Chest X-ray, PA view. Patient: 47 years old, sex M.
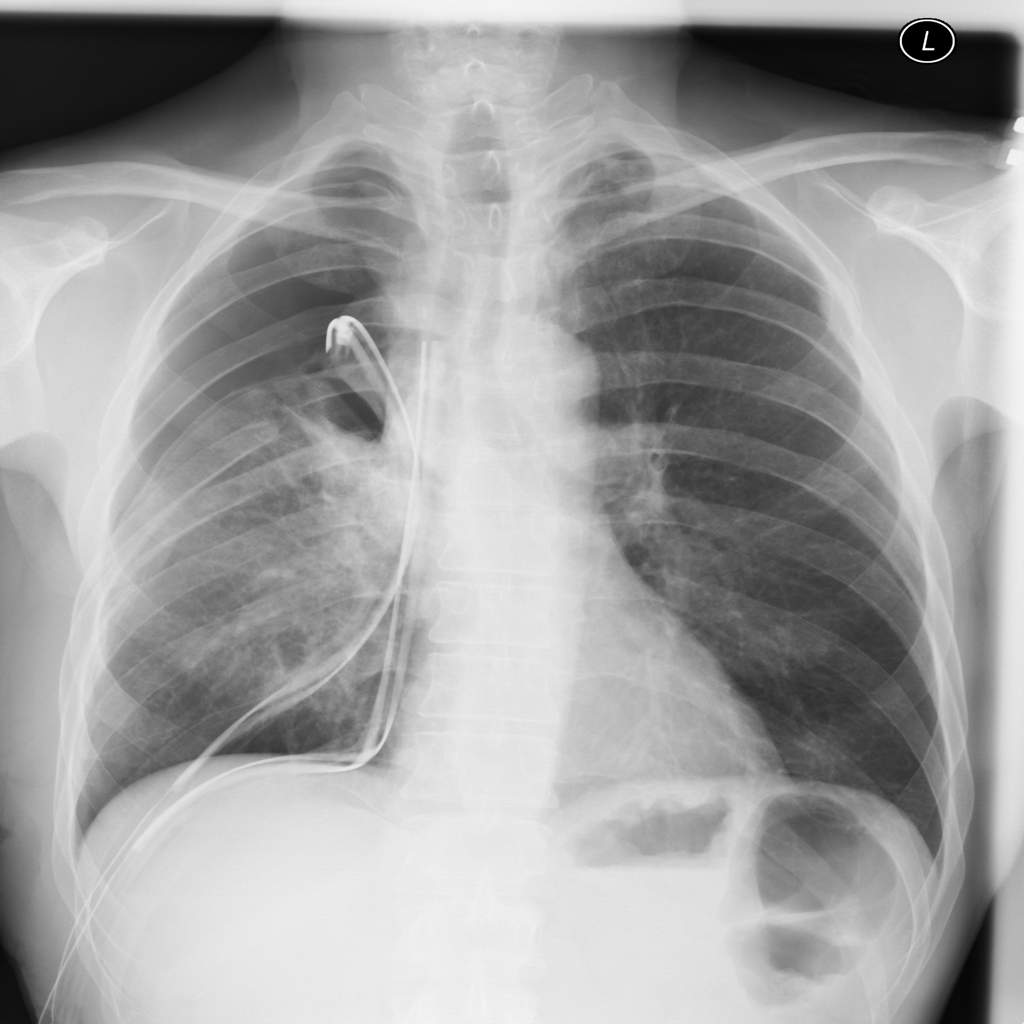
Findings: No Finding